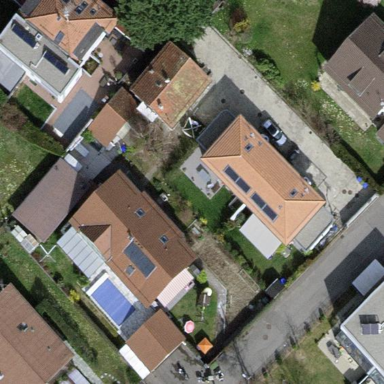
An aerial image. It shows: Garden enclosed by fence.